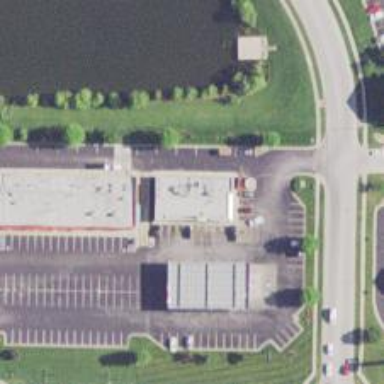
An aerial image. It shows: Convenience shop.